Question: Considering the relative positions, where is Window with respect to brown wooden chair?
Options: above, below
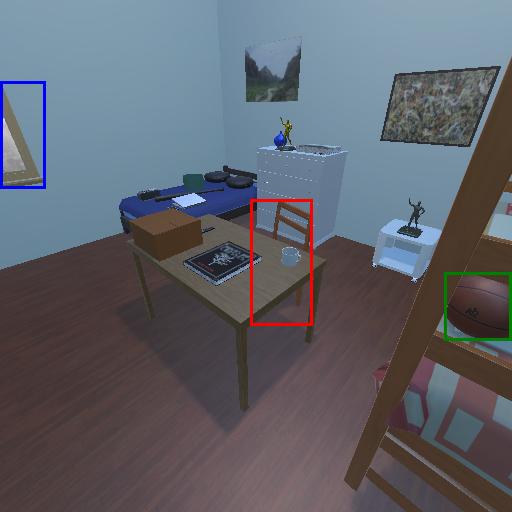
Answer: above